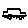
Label: car